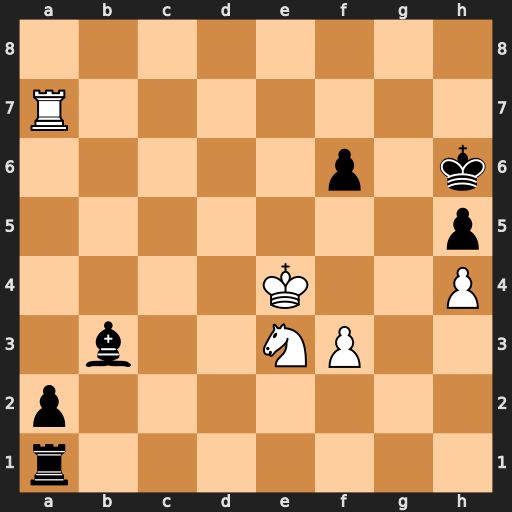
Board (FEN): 8/R7/5p1k/7p/4K2P/1b2NP2/p7/r7
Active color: w
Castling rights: -
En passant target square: -
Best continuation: Nf5+ Kg6 Rg7#